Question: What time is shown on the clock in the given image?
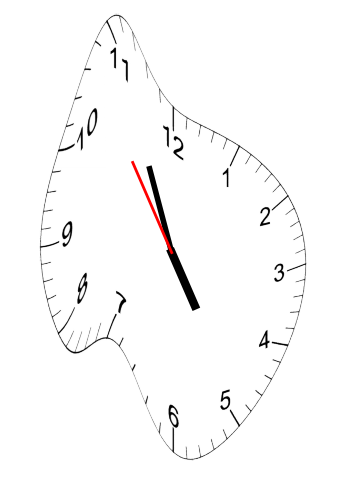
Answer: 04:55:54